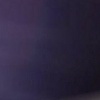
Label: space